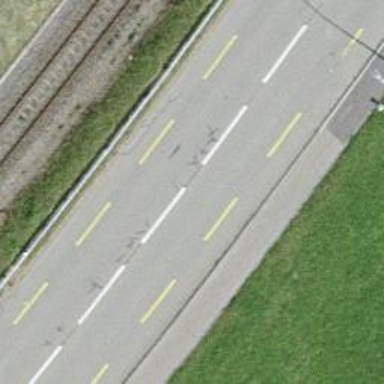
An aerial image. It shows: Secondary road with designated cycle lane.